Question: When prompting users to show a video I'm seeing an incorrect layout. It looks like the prompt is putting a portrait request into a landscape view. As a result users aren't able to do anything in the app at this point, and have to kill it and restart.

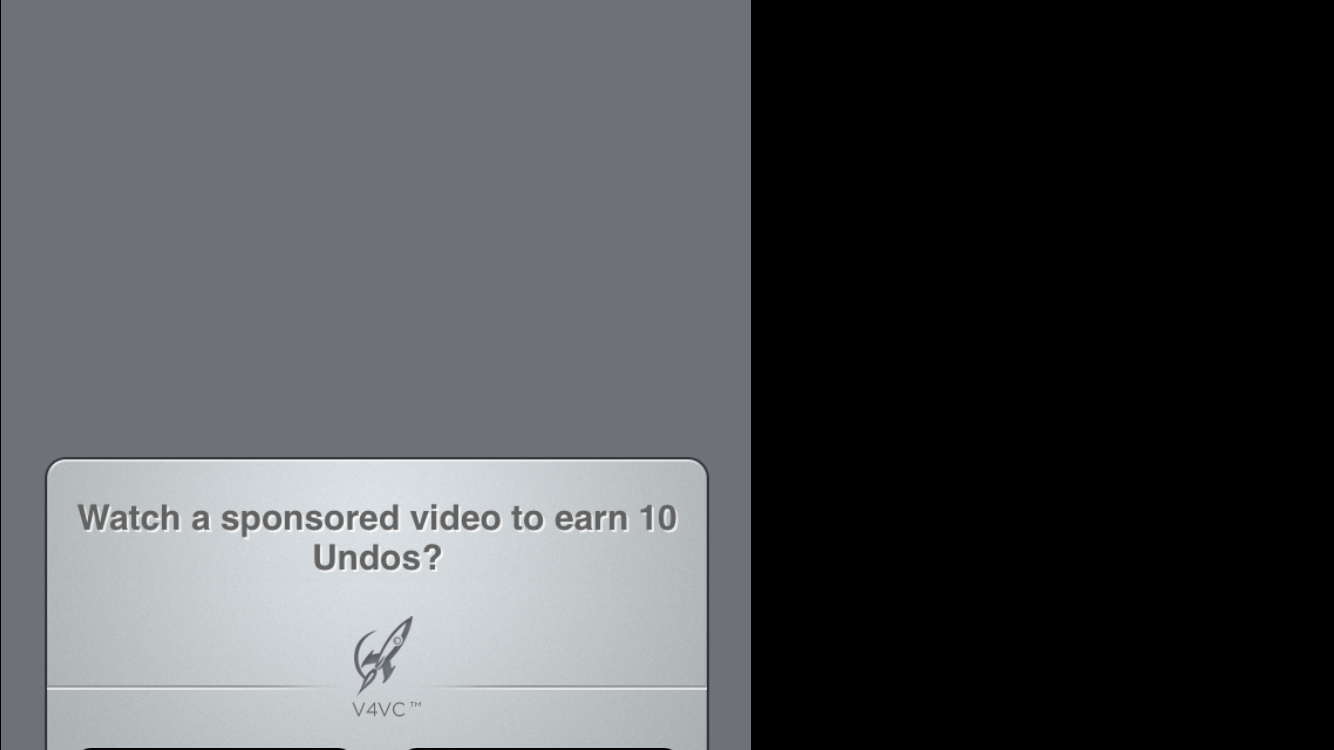
Answer: We have recently released an update to our SDK that corrects this issue and is fully compatible with iOS 8.1. You will need to update to this version, you can download it from our GitHub site at <URL>.